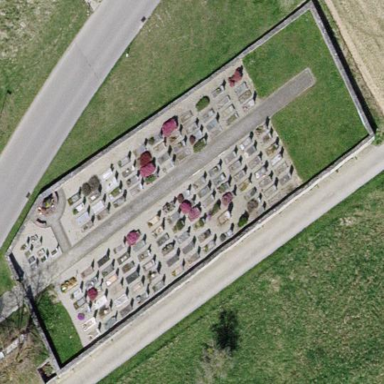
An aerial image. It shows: Cemetery.